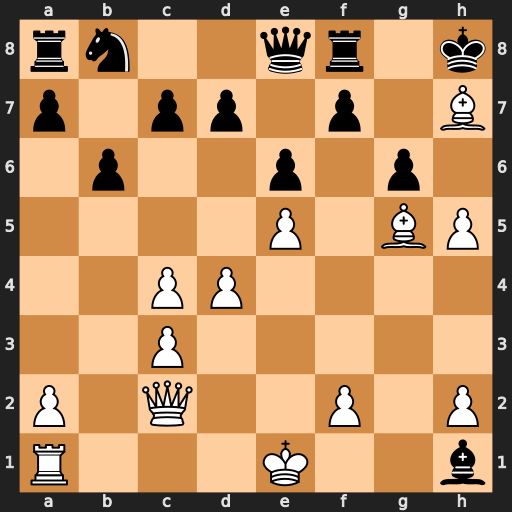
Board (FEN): rn2qr1k/p1pp1p1B/1p2p1p1/4P1BP/2PP4/2P5/P1Q2P1P/R3K2b
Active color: w
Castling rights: Q
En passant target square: -
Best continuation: hxg6 fxg6 Bxg6